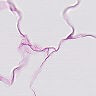
Metastatic tissue present: no